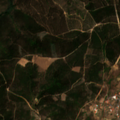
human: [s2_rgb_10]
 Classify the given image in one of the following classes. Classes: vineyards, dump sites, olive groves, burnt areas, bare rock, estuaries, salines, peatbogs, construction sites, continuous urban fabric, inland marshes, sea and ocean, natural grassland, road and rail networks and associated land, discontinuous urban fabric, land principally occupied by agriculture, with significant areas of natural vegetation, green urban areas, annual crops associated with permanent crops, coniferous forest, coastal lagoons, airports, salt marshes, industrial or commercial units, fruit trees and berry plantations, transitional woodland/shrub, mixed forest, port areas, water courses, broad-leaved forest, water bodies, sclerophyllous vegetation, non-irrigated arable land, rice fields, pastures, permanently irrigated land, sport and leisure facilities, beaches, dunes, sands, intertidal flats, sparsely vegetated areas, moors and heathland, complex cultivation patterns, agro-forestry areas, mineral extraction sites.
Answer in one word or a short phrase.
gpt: complex cultivation patterns, land principally occupied by agriculture, with significant areas of natural vegetation, broad-leaved forest, transitional woodland/shrub